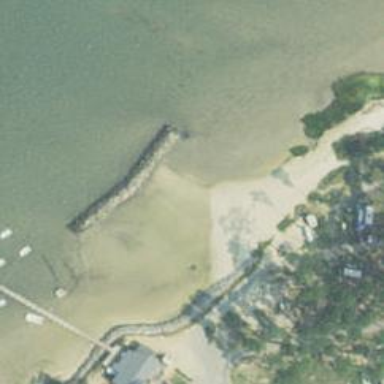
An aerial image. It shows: Breakwater structure.